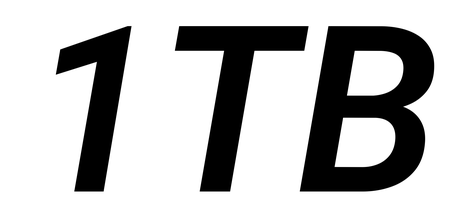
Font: Roboto-Italic_SemiBold_Italic